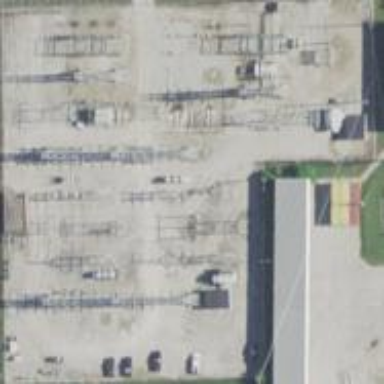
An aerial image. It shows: Power substation.